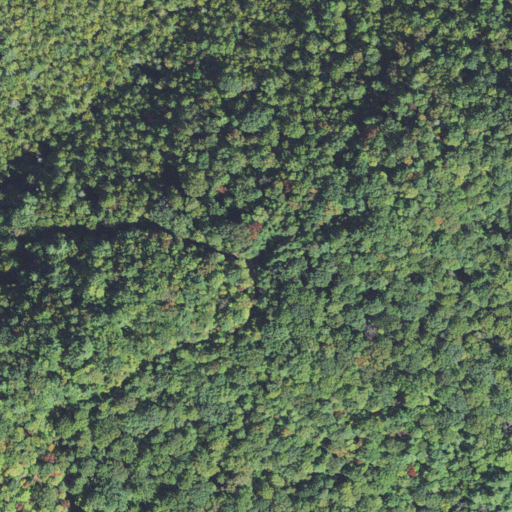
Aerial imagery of gap in North Carolina named Messer Gap containing deciduous forest and mixed forest